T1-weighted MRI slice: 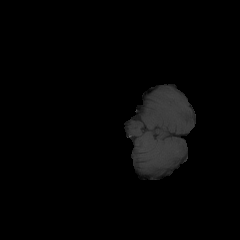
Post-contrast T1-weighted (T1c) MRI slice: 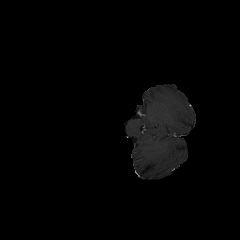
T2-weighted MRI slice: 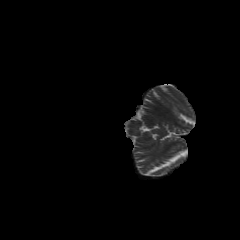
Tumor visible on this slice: no